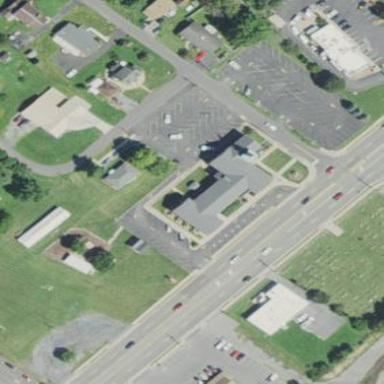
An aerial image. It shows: Building serving as place of worship.